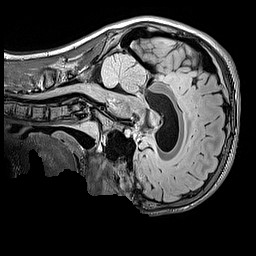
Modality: FLAIR
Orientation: sagittal
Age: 12
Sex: male
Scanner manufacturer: siemens
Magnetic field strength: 3 T
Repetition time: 5 s
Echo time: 0.388 s